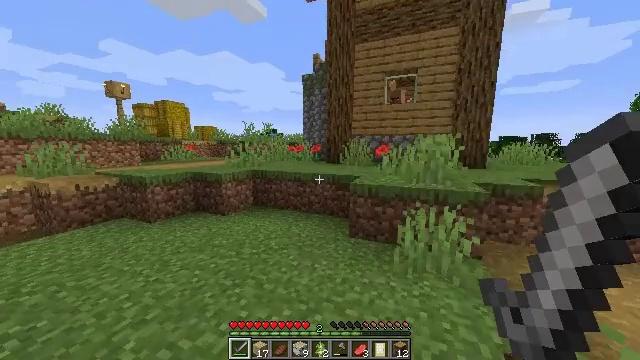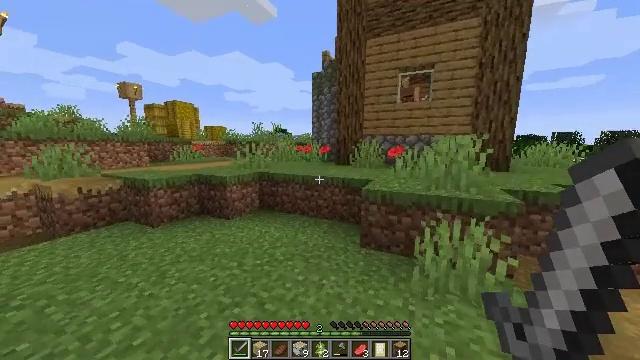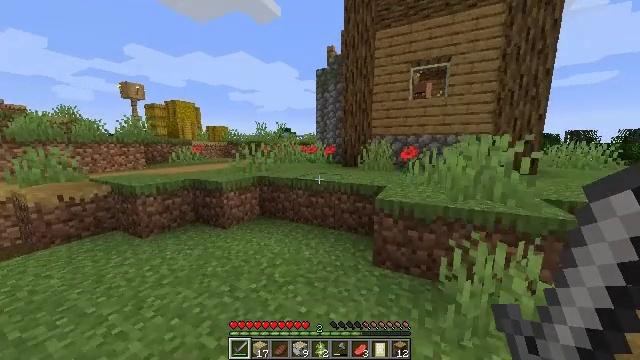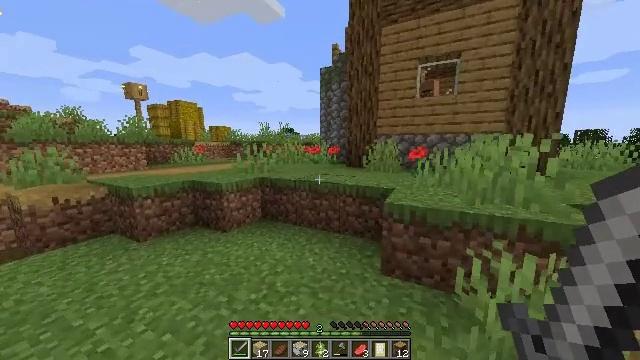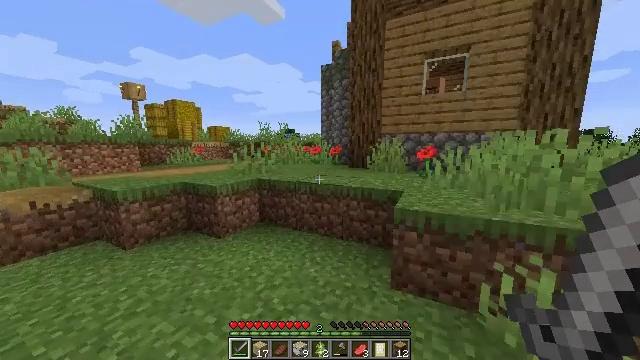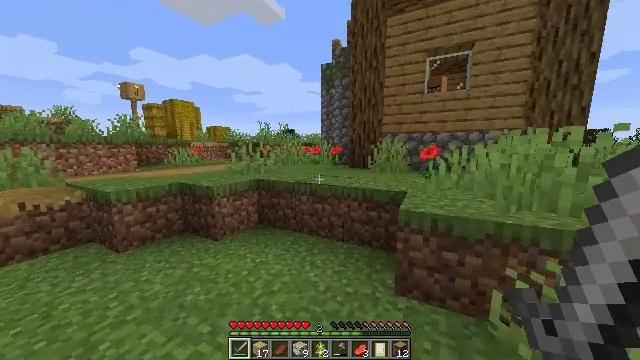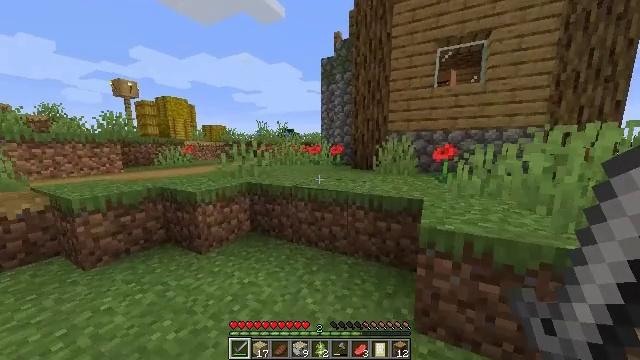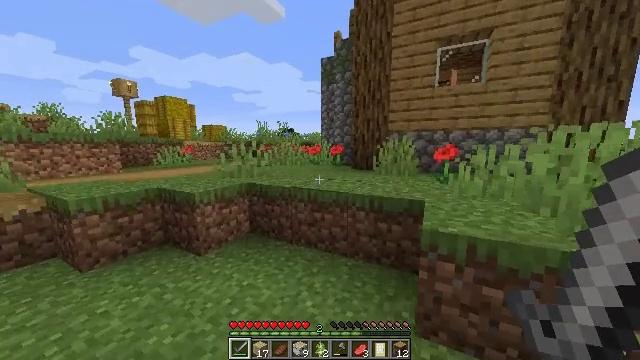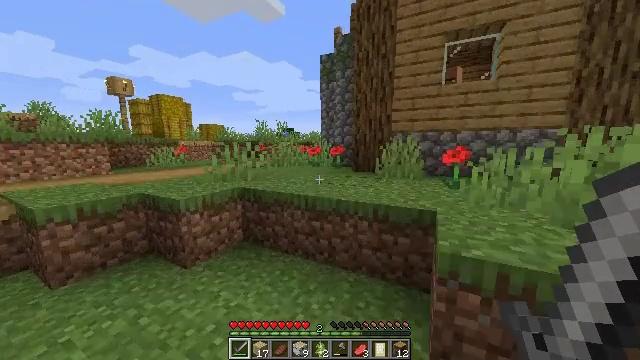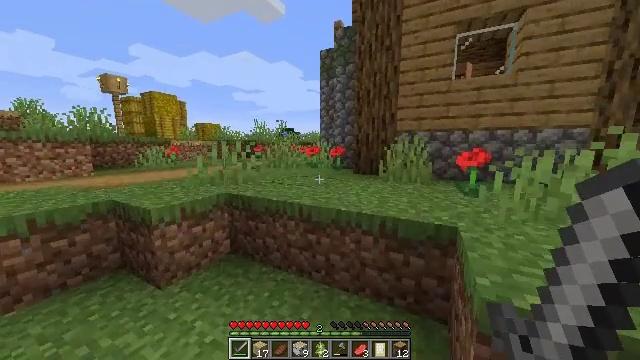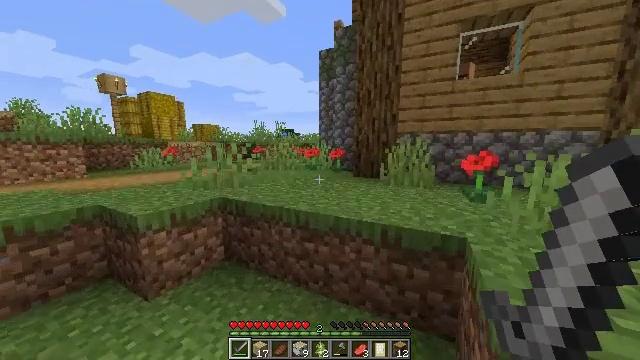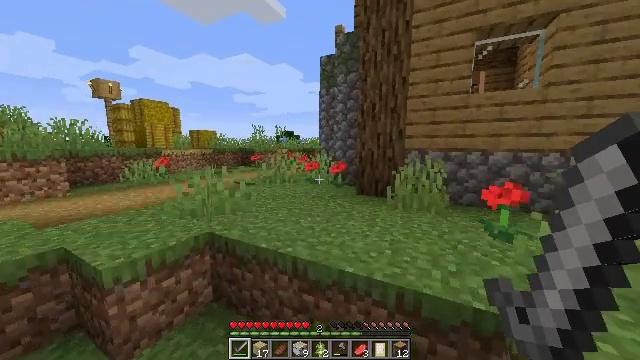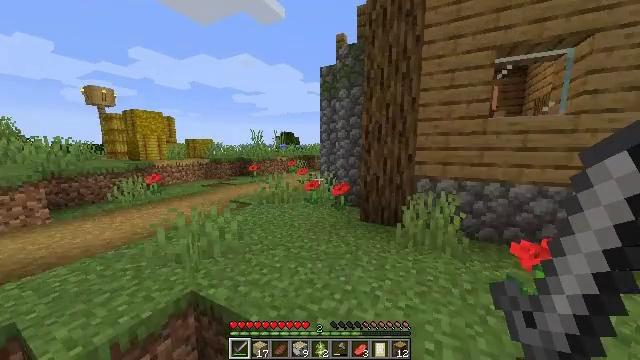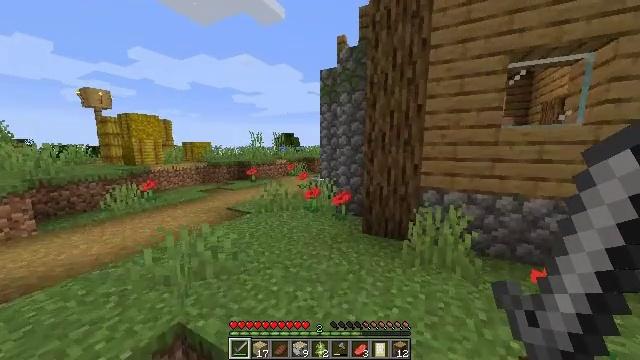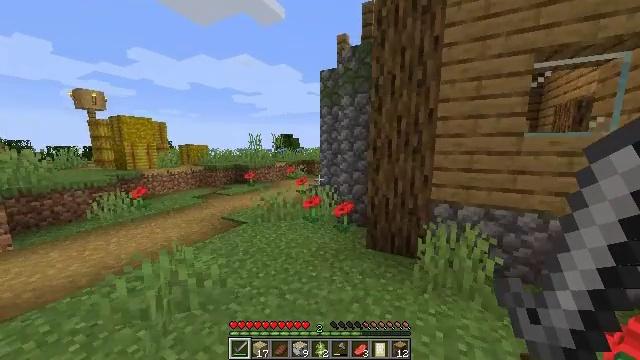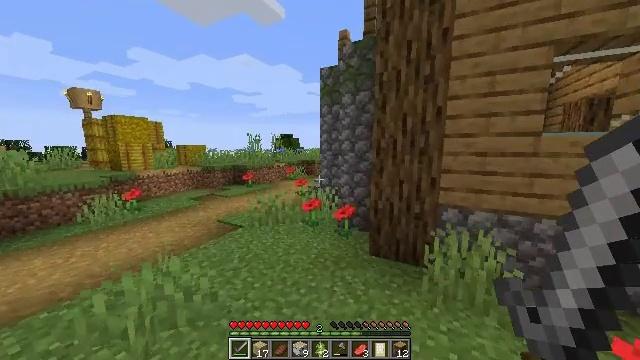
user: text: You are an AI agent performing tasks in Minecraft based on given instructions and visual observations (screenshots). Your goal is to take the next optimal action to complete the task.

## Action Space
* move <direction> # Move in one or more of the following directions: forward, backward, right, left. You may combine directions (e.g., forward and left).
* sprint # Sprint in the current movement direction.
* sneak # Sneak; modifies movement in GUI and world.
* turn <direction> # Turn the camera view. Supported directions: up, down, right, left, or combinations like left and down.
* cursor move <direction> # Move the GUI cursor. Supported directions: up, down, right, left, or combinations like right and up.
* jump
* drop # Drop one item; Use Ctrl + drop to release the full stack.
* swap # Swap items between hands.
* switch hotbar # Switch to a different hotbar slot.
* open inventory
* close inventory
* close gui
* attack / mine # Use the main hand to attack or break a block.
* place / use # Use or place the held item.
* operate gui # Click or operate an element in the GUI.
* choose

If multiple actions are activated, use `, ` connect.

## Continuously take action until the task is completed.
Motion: motion action
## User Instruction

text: Retrieve the white bed for later use.
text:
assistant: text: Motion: move forward, sprint, turn left
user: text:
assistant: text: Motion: move forward, sprint, turn left
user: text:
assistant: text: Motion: move forward, sprint
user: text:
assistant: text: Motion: move forward, sprint
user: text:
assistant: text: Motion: move forward, sprint
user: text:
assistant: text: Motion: move forward, sprint
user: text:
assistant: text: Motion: move forward, sprint
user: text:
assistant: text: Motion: move forward, sprint
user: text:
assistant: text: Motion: move forward, sprint
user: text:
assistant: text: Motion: move forward, sprint, jump
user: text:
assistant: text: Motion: move forward, sprint, jump
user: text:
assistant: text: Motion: move forward, sprint, jump
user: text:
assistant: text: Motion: move forward, sprint
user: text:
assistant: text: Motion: move forward, sprint
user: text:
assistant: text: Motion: move forward, sprint
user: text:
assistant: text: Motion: move forward, sprint
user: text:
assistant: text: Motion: move forward, sprint
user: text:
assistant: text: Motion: move forward, sprint
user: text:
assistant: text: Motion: move forward, sprint
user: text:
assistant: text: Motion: move forward, sprint
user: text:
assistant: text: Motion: move forward, sprint
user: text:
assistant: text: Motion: move forward, sprint
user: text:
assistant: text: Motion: move forward, sprint
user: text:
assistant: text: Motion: move forward, sprint
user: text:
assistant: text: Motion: move forward, sprint, turn left
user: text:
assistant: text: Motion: move forward, sprint, turn left
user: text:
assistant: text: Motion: move forward, sprint, turn left
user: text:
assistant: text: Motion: move forward, sprint, turn left
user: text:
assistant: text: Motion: move forward, sprint, turn left
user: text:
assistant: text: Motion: move forward, sprint, turn left